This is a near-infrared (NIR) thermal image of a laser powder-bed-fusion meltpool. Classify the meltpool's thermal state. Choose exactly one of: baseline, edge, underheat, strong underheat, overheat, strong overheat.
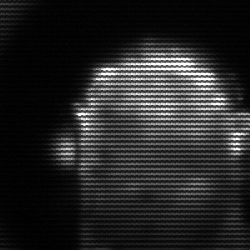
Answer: baseline